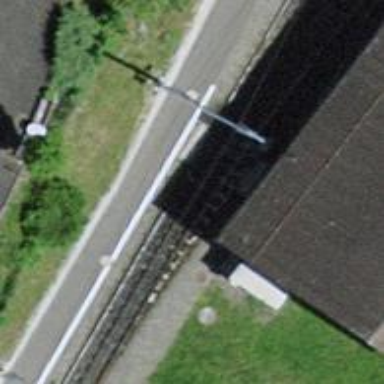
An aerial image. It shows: Yard with single rail track. The railway track is electrified with contact line for service purposes.